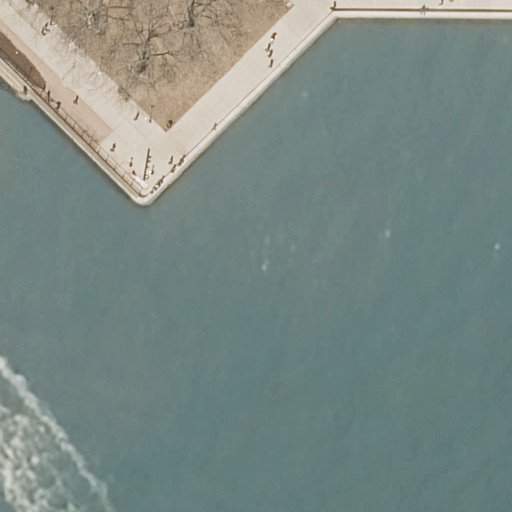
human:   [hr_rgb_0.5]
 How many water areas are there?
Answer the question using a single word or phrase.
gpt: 1

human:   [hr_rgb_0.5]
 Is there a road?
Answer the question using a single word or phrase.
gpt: yes

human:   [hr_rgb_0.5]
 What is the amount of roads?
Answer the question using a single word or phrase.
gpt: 4

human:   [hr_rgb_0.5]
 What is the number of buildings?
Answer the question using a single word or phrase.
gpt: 0

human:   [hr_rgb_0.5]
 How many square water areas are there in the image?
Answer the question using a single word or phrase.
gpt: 0

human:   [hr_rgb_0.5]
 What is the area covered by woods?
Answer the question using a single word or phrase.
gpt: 1545m2

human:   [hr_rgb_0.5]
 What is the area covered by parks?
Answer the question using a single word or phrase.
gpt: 10603m2

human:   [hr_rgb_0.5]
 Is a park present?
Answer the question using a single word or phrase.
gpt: yes

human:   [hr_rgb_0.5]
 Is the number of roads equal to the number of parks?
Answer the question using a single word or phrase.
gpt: no

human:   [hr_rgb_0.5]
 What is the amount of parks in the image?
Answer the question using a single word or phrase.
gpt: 1

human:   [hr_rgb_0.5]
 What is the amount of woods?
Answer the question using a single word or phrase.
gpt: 1

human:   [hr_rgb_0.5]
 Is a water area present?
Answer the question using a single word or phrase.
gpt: yes

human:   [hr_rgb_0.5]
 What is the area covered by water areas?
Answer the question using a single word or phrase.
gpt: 8908m2

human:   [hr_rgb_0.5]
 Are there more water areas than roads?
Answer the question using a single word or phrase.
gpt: no

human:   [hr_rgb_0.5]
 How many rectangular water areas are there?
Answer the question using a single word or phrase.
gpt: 1

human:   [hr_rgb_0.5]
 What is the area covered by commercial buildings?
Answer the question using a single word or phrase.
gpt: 0m2

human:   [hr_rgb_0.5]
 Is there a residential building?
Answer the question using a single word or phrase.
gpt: no

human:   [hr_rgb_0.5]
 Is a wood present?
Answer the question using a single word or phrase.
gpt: yes

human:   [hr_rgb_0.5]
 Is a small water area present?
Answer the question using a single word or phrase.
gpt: no

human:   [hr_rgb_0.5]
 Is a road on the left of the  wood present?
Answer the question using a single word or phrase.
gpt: no

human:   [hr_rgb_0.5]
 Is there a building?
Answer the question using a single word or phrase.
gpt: no

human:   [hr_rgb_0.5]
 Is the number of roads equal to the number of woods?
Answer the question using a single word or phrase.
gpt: no

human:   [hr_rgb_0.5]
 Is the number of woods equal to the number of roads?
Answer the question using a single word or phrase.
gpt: no

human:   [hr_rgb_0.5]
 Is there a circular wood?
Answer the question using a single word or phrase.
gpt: no

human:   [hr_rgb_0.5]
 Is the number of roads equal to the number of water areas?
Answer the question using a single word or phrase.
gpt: no

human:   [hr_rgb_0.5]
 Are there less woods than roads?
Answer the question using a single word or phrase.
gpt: yes

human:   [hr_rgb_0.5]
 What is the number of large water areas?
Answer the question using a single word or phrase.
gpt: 1

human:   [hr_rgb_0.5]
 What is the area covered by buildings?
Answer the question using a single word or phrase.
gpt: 0m2

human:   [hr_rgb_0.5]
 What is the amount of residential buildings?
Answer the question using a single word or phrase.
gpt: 0

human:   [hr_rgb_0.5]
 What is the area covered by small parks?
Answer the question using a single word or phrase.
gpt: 0m2

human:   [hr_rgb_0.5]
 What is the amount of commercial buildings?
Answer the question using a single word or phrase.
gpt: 0

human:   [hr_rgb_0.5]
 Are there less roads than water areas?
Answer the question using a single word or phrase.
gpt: no

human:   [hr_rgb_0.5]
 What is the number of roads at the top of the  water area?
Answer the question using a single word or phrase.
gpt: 4

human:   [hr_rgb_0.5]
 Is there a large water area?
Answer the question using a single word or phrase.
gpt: yes

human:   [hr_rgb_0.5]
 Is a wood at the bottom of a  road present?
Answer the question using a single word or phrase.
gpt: no

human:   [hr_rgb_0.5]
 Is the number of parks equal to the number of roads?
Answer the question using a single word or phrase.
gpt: no

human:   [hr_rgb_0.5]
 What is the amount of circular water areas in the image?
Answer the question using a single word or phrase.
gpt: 0

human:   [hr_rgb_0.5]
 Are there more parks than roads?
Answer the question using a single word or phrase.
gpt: no

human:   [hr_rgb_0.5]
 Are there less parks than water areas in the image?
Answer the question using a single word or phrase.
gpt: no

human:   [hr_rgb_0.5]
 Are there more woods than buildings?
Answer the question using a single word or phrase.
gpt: yes

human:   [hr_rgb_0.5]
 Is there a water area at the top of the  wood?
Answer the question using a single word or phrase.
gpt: no

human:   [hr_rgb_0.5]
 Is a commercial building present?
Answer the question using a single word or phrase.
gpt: no

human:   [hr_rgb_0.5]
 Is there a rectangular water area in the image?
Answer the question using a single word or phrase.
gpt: yes

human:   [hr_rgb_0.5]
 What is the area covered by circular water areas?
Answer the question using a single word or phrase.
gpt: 0m2

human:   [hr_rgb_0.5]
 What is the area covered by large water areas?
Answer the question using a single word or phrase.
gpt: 8908m2

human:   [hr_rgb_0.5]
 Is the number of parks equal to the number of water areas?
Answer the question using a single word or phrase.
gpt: yes

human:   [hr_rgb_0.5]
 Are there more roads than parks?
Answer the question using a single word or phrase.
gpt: yes

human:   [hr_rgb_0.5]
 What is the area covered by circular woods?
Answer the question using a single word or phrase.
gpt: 0m2

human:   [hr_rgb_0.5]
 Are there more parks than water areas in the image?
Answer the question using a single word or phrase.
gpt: no

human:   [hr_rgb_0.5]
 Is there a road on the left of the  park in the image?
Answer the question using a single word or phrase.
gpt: yes

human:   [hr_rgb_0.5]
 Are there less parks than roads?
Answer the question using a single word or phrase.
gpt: yes

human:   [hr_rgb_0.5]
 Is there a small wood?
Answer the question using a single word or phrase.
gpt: no

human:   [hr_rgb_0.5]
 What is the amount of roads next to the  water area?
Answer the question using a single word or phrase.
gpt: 4

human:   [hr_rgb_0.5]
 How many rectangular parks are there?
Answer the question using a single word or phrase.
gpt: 1

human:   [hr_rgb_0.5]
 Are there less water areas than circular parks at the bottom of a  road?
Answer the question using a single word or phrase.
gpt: no

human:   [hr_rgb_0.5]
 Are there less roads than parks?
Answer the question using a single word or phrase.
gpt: no

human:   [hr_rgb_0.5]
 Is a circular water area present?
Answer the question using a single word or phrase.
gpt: no

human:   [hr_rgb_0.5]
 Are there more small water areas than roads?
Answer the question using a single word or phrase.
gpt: no

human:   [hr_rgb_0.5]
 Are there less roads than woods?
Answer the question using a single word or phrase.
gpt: no

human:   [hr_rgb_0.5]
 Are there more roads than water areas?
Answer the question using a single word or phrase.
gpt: yes

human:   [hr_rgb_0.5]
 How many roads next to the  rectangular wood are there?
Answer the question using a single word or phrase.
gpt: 4

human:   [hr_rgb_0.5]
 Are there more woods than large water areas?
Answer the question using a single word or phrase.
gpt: no

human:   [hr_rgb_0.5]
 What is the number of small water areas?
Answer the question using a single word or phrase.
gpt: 0

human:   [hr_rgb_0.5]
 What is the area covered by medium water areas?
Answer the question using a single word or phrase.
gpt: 0m2